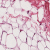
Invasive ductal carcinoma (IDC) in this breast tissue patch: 0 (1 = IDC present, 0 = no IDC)